Interaction volume radius: 5 \u00c5
Interaction volume height: 45 \u00c5
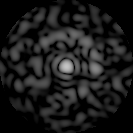
Disorder parameter: 0.8532